Interaction volume radius: 5 \u00c5
Interaction volume height: 10 \u00c5
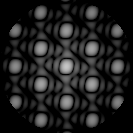
Disorder parameter: 0.004473